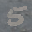
Label: 5